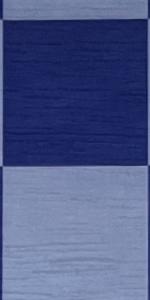
Label: Empty